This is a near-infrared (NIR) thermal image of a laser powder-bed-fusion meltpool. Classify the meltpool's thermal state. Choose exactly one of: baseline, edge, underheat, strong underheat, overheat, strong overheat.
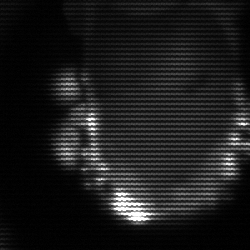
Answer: baseline